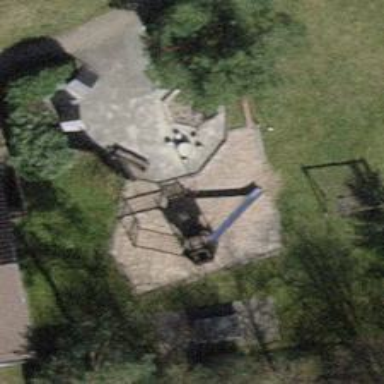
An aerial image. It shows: Playground structure.